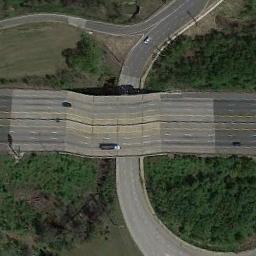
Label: overpass